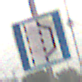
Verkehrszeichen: NothalteUndPannenbucht
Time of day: MorningAfternoon
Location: Outdoor (Suburban)
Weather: Overcast
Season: NotSpecified
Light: Natural